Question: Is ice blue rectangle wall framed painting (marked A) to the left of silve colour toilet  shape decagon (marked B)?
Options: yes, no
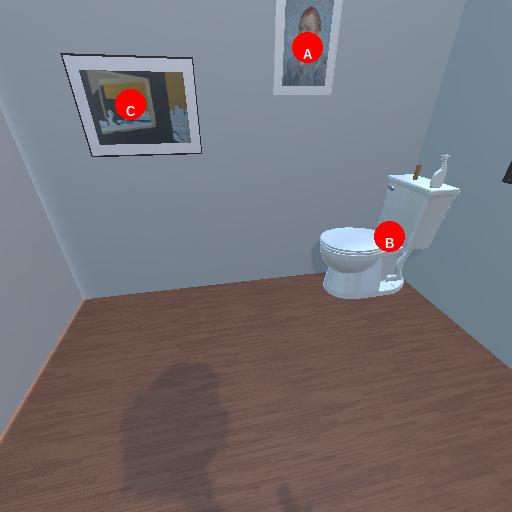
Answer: yes